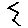
Label: zigzag